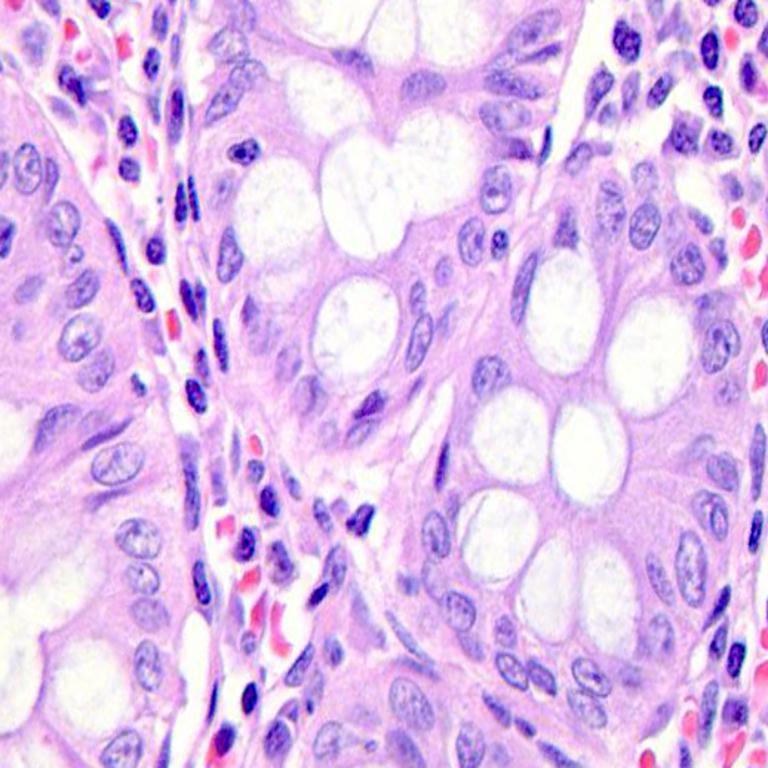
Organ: colon
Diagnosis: benign